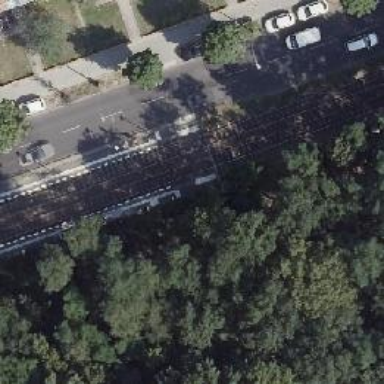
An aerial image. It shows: Tram platform with shelter. This is public transport platform for trams.